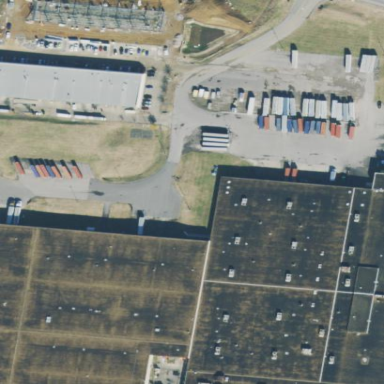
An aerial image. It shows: Wholesale shop housed in building.